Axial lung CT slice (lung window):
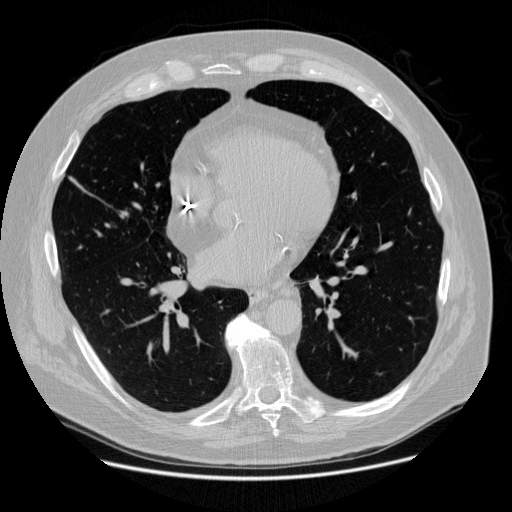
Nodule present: no